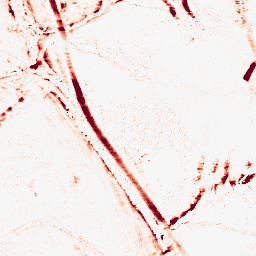
Category: morphological
Decomposition family: morphological_ellipse
Decomposition parameters: operation: opening
width: 5
height: 10
Upsampling method: cubic_catmull_rom
Upsampling parameters: scale: 8
Upsampling scale: 8